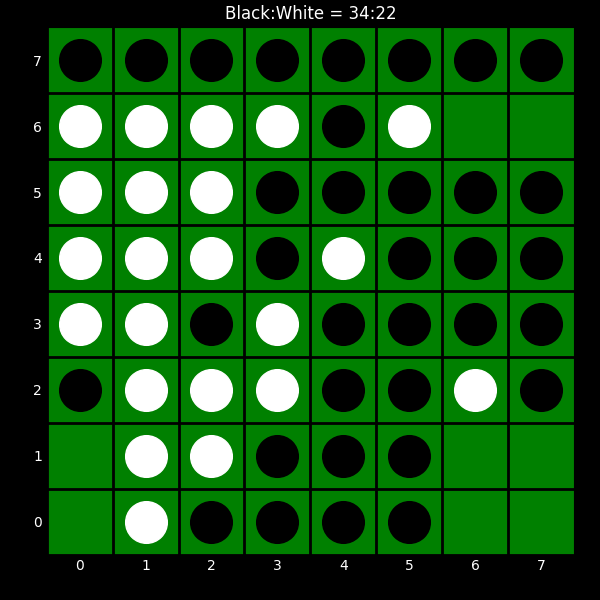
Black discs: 34
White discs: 22